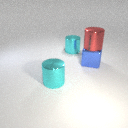
large red metal cylinder above large blue metal cube